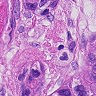
Metastatic tissue present: yes